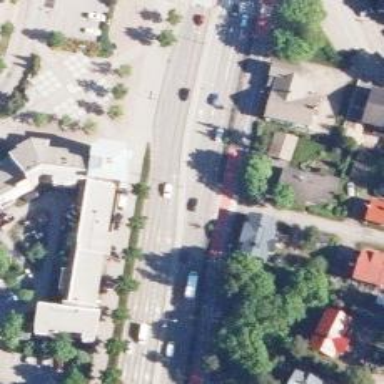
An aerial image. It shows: Asphalt road in living street.